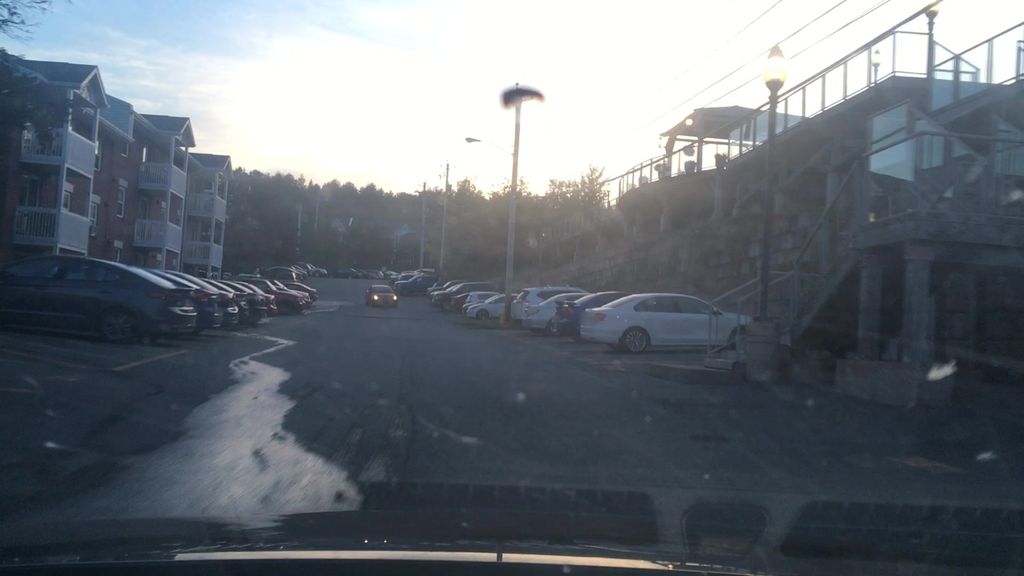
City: halifax